Question: I've tried so many ways to check if a user id is already in the firebase but all method are in vain.
Below is my code to check if user id exists but whatever data I enter it does not show the required error.
'''
userid = findViewById(R.id.userid);
String userVal = userid.getEditText(). getText().toString();
boolean userquery = FirebaseDatabase.getInstance().getReference().child("user").orderByChild("userid").equals(userVal);
if(userquery) {
userid.setError("This user name already exists");
return;
}
'''
Whenever I try to add existing value in the input it accepts the value and overwrites in the database.
Here is the screenshot of my firebase database.

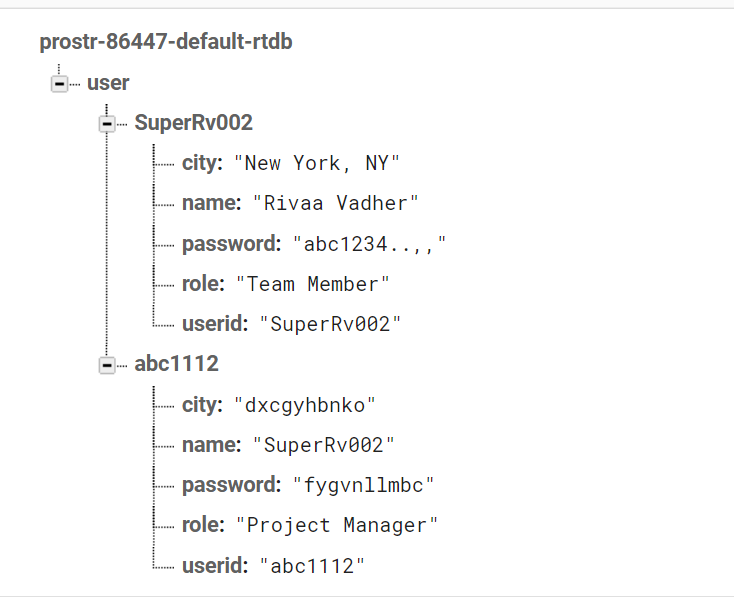
Answer: Your code so far only sets up a query. It doesn't actually execute the query, so there's no way it can detect whether the data exists. To <URL> to it.
So in your case, that could be something like:
'''
boolean userquery = FirebaseDatabase.getInstance().getReference().child("user").orderByChild("userid").equals(userVal);
userquery.get().addOnCompleteListener(new OnCompleteListener<DataSnapshot>() {
@Override
public void onComplete(@NonNull Task<DataSnapshot> task) {
if (!task.isSuccessful()) {
Log.e("firebase", "Error getting data", task.getException());
}
else if (task.getResult().exists()) {
userid.setError("This user name already exists");
}
}
});
'''
On older SDK versions the equivalent would be:
'''
boolean userquery = FirebaseDatabase.getInstance().getReference().child("user").orderByChild("userid").equals(userVal);
userquery.addListenerForSingleValueEvent(new ValueEventListener() {
@Override
public void onDataChange(DataSnapshot dataSnapshot) {
if (dataSnapshot.exists()) {
userid.setError("This user name already exists");
}
}
@Override
public void onCancelled(DatabaseError databaseError) {
throw databaseError.toException();
}
}
'''